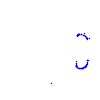
Particle: proton